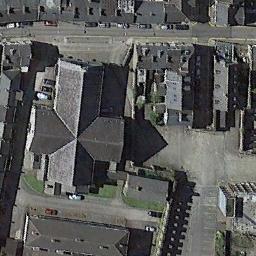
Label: church